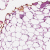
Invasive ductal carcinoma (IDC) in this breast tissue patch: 0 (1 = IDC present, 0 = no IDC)